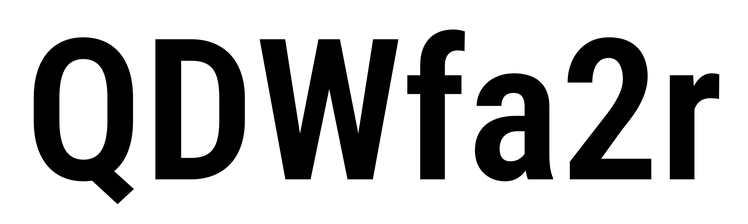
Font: Roboto_Condensed_SemiBold